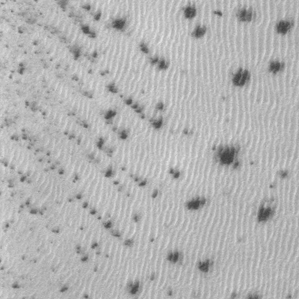
Label: frost